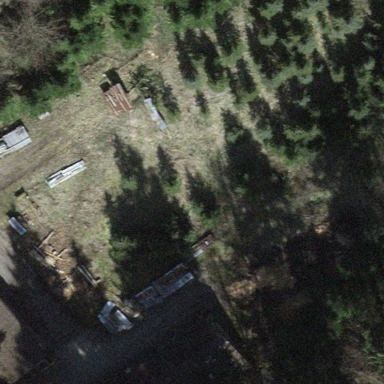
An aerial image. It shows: Plant nursery area.